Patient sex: M
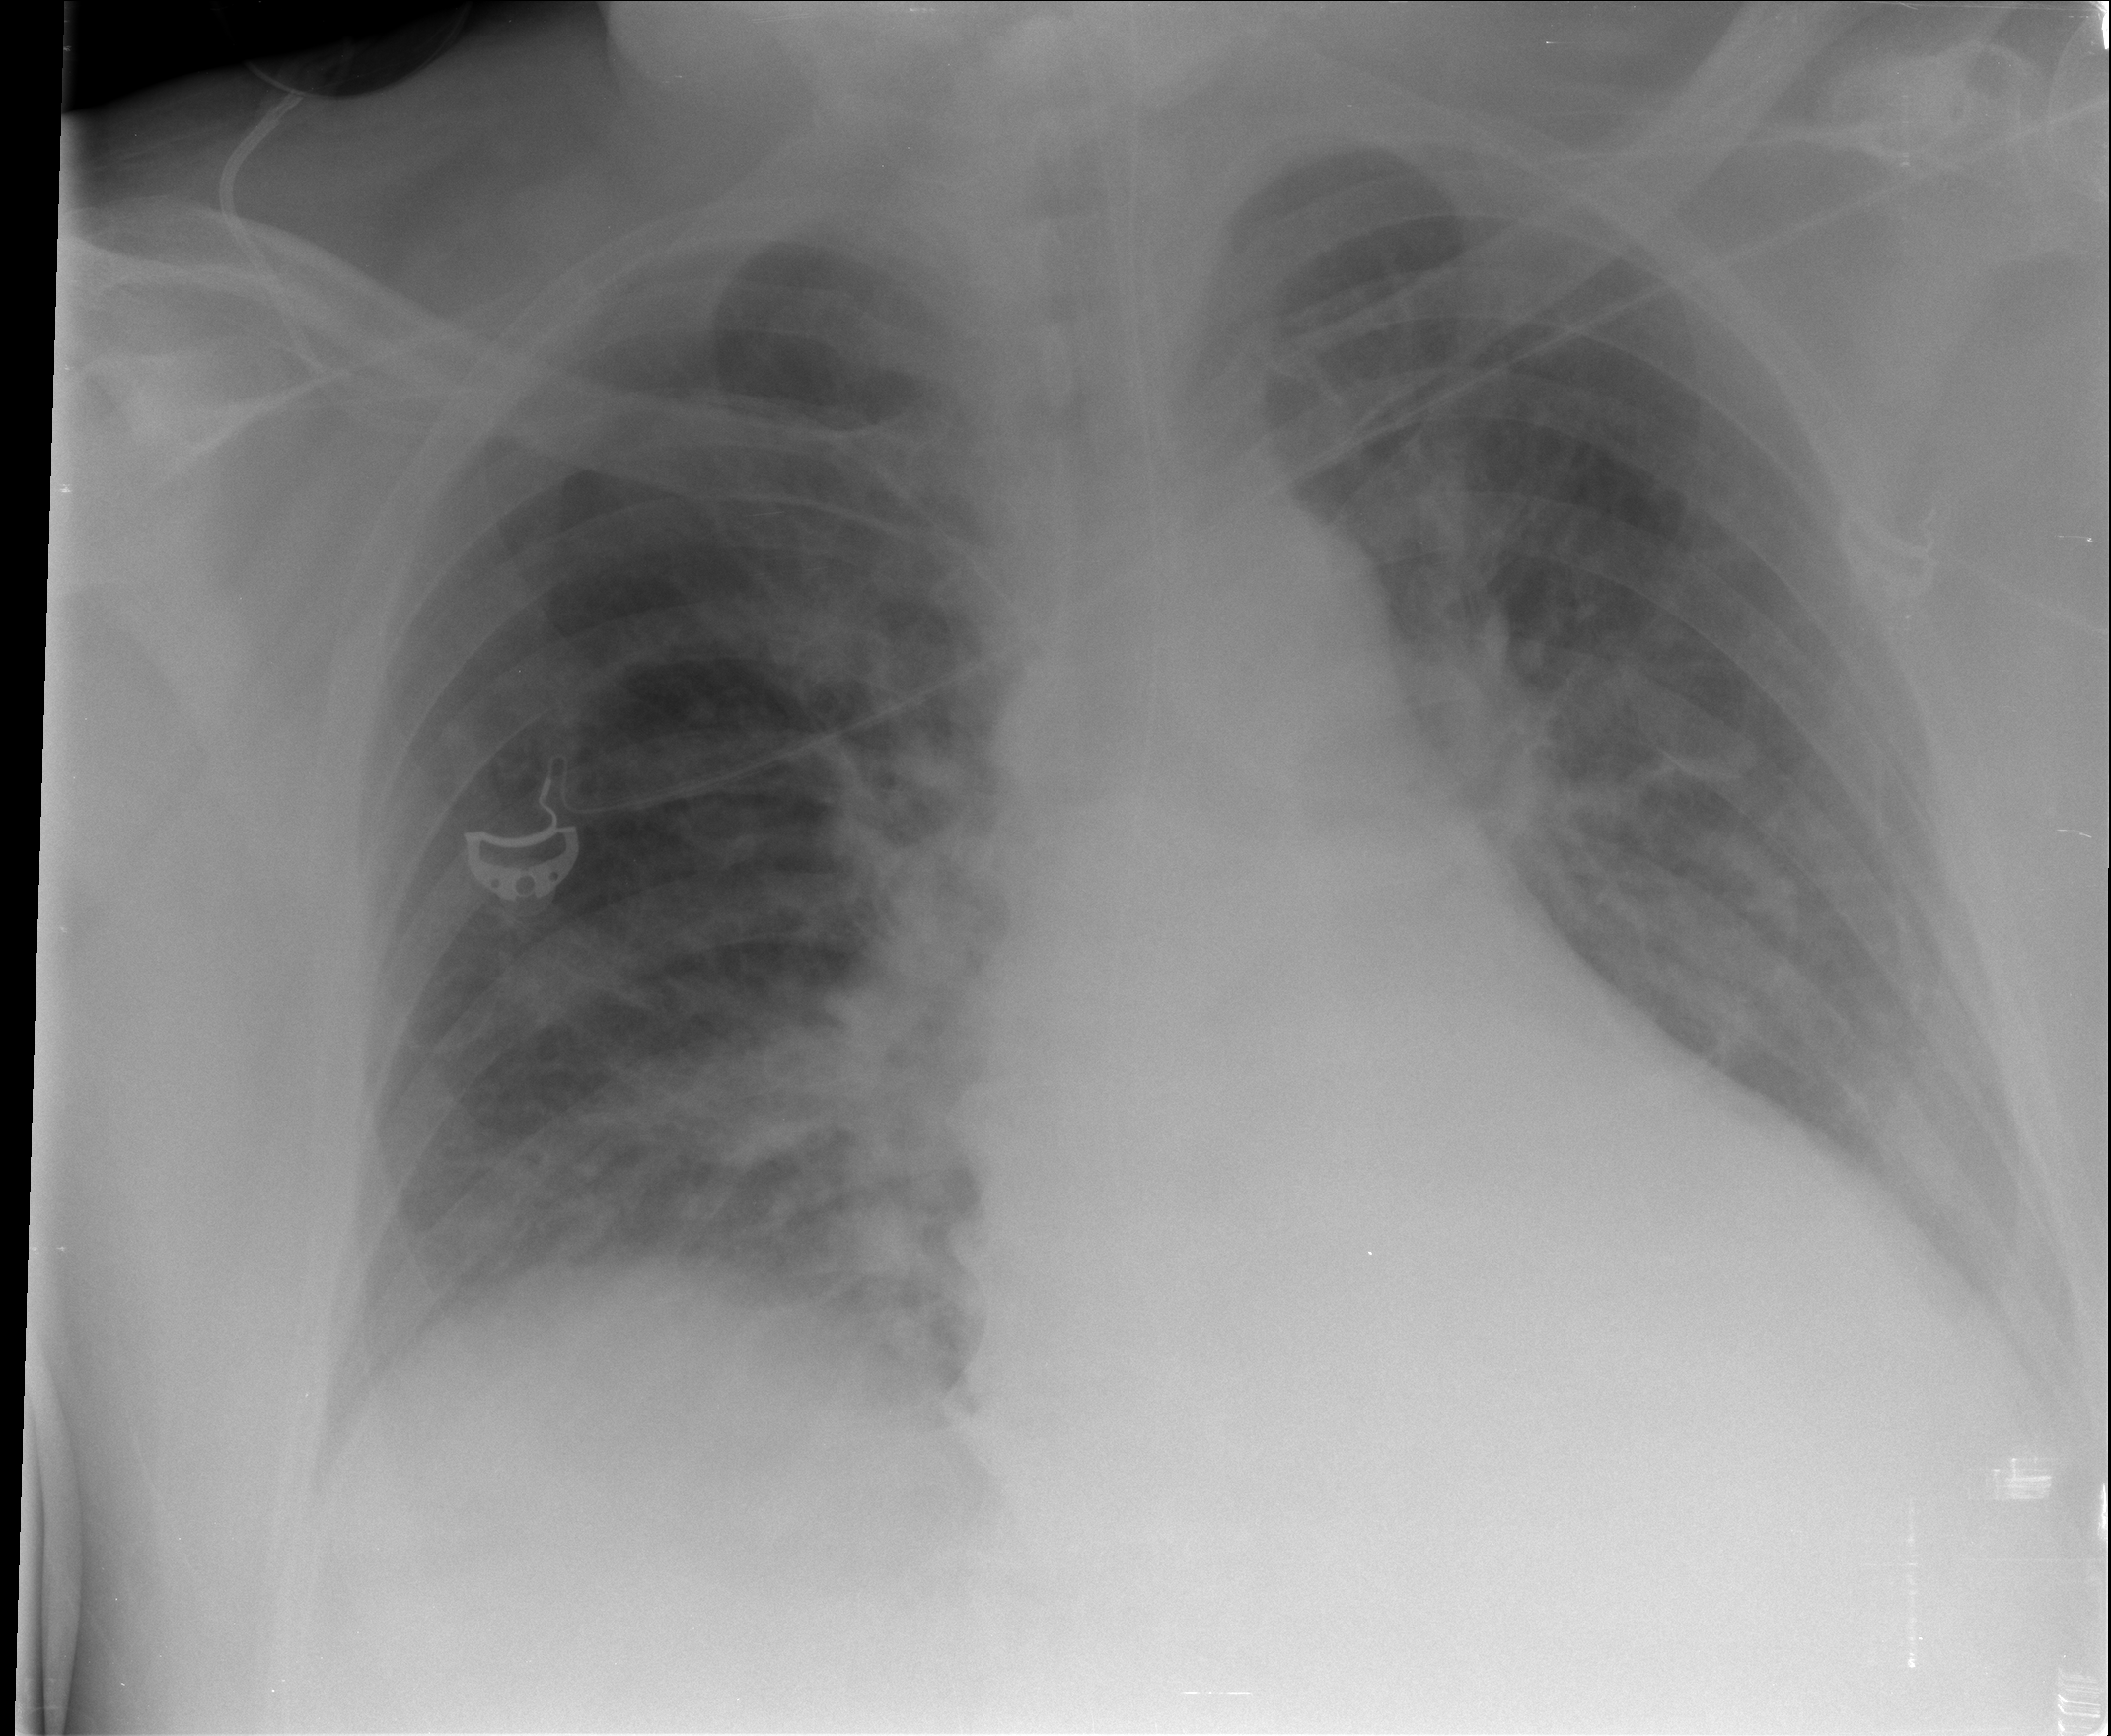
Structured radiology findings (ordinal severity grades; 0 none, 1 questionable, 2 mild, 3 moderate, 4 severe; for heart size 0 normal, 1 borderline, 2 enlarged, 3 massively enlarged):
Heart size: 2
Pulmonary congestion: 2
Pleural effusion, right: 1
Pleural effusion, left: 3
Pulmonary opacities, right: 2
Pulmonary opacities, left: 2
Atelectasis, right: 2
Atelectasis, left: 2